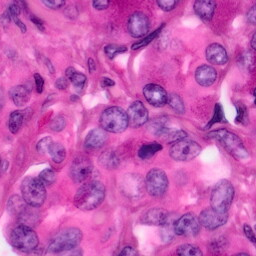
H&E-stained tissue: Pancreatic